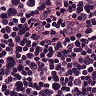
Metastatic tissue present: no